Field crop: tomato
Growth stage: 1
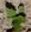
Species: solanum